【题型】填空题　【知识点】函数　【难度】medium
已知 $f(x)=|\log_a x|$， $a>1$，记集合 $A=\{x \in \mathbb{R} | f(x) \le 1\}$， $B=\{x \in \mathbb{R} | f(f(x)+b) \le 1\}$，若 $A=B$，则实数 $a$ 的取值范围为\underline{\qquad\qquad}.
【解答】
【答案】 $\left[ \frac{\sqrt{5}+1}{2}, +\infty \right)$

【分析】 作出函数 $f(x)=|\log_a x|, a>1$ 的简图，求出 $A=\left[ \frac{1}{a}, a \right]$，即得 $\frac{1}{a} \le f(x)+b \le a$，即 $\frac{1}{a}-b \le f(x) \le a-b$，要使 $A=B$，结合图象知，需使 $\begin{cases} a-b=1 \\ \frac{1}{a}-b \le 0 \end{cases}$，消元后求解不等式即可.

【详解】

 如图，作出函数 $f(x)=|\log_a x|, a>1$ 的简图.

由 $f(x) \le 1$ 可得 $|\log_a x| \le 1$，因 $a>1$，解得 $\frac{1}{a} \le x \le a$，即 $A=\left[ \frac{1}{a}, a \right]$，

由 $f(f(x)+b) \le 1$ 可得 $\frac{1}{a} \le f(x)+b \le a$，即 $\frac{1}{a}-b \le f(x) \le a-b$，

因 $A=B$，结合图象，可得： $\begin{cases} a-b=1 \\ \frac{1}{a}-b \le 0 \end{cases}$，消去 $b$ 可得，$\frac{1}{a}-(a-1) \le 0$，

因 $a>1$，即得，$a^2-a-1 \ge 0$，解得 $a \ge \frac{1+\sqrt{5}}{2}$.

故答案为：$\left[ \frac{\sqrt{5}+1}{2}, +\infty \right)$
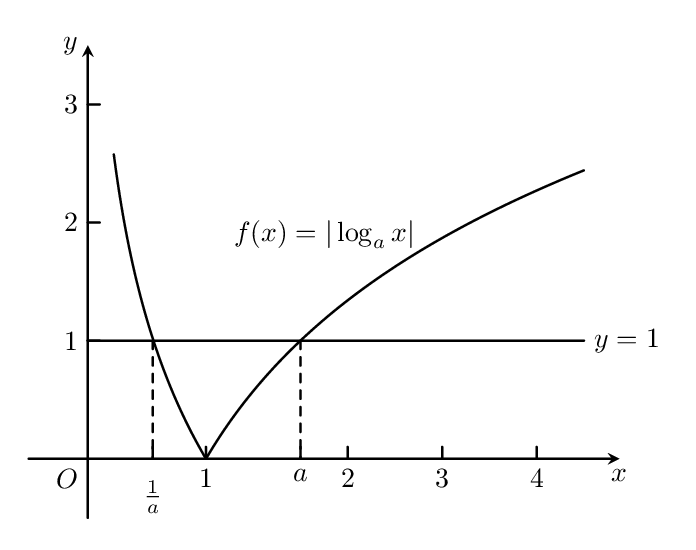